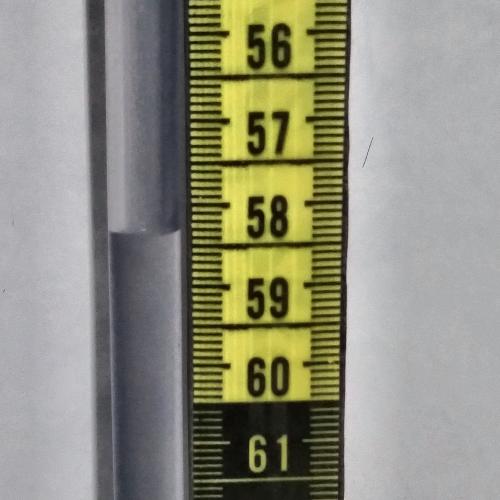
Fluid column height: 58.3 cm